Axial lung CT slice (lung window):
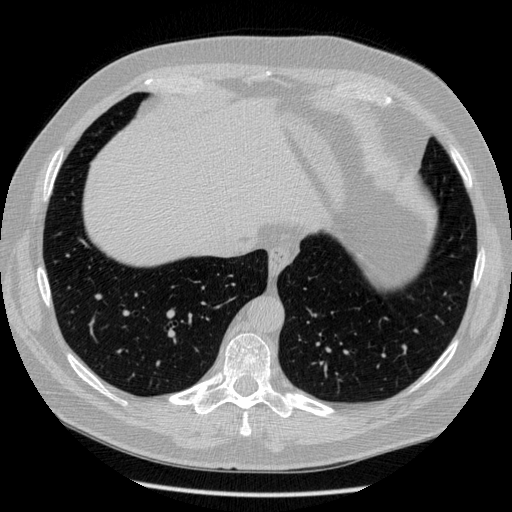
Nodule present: no